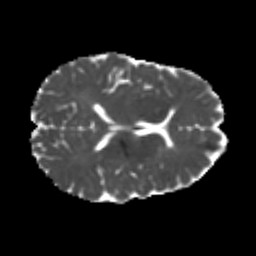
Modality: MD
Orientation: axial
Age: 24
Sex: male
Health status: healthy
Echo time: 0.074 s